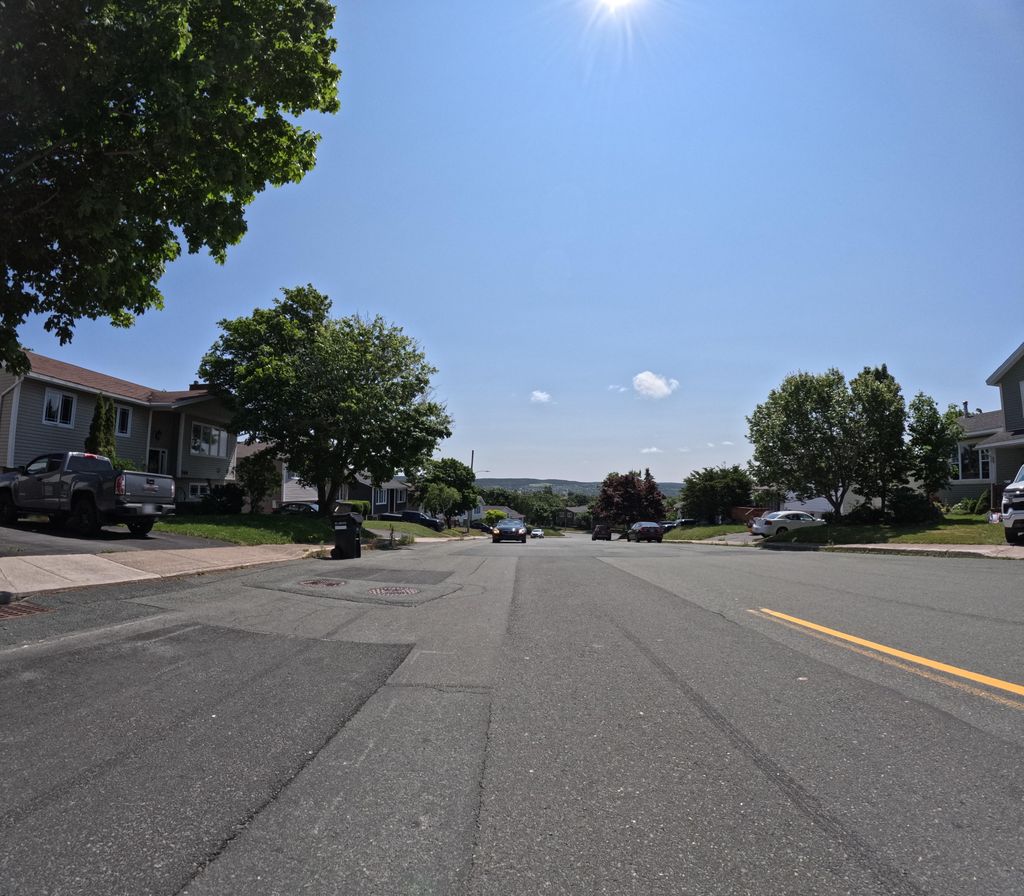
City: st_johns